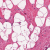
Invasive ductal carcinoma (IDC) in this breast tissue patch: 0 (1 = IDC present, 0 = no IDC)